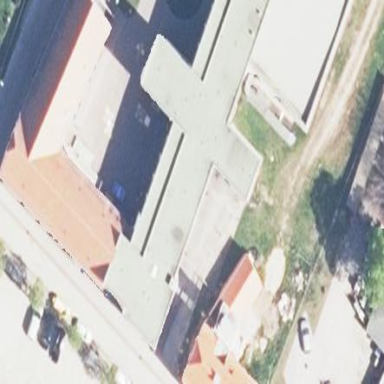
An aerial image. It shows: School building or complex.